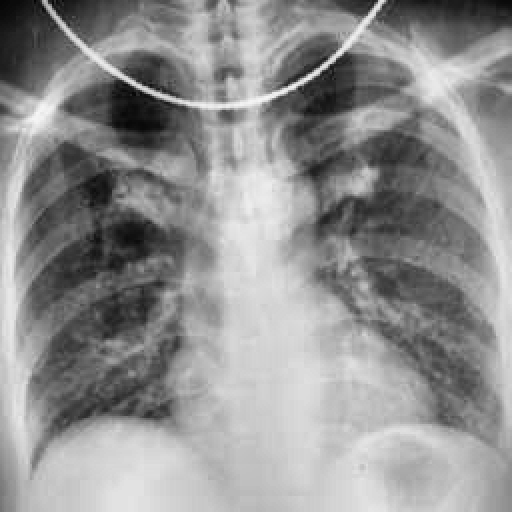
Finding: TUBERCULOSIS